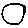
Label: circle